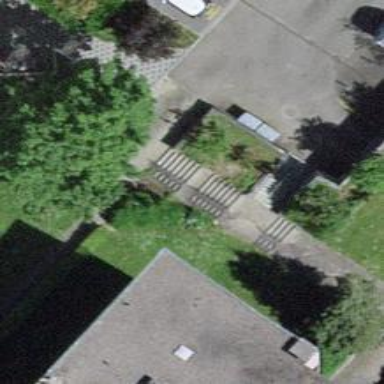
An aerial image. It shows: Set of steps on the road.